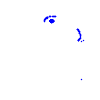
Particle: pion